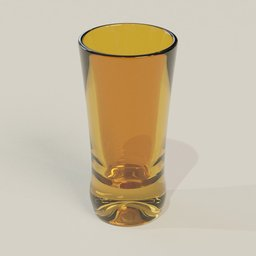
Label: tools